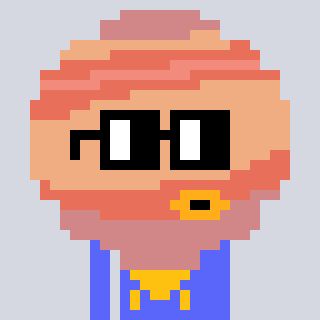
a pixel art character with square black glasses, a jupiter-shaped head and a purple-colored body on a cool background